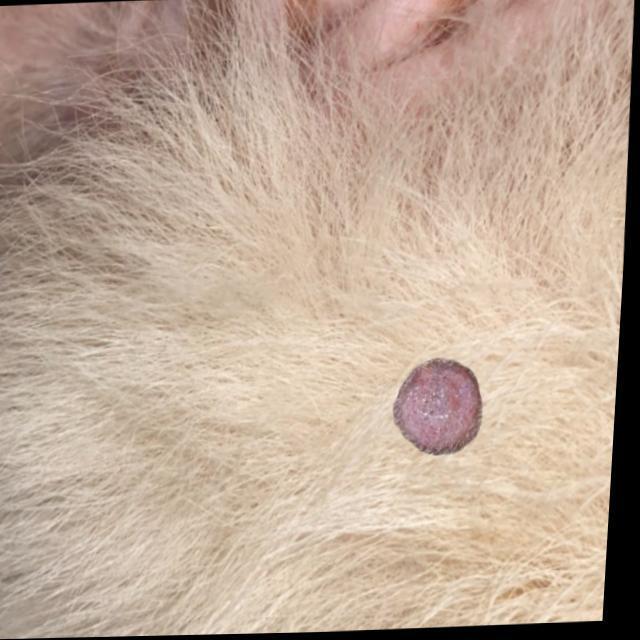
Canine ringworm (Dermatophytosis) — fungal infection caused by Microsporum or Trichophyton. Presents with circular alopecia, scaling, crusting, and broken hairs.